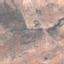
Land use / land cover: PermanentCrop